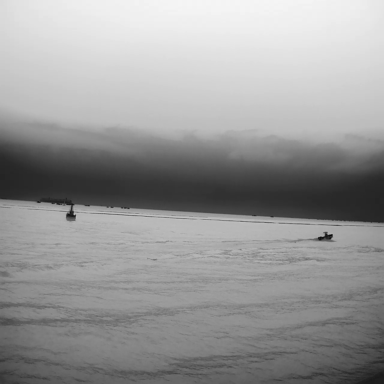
There are two objects shown in the infrared image, including a canoe, and a sailboat.